Field crop: tomato
Growth stage: 1
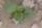
Species: solanum